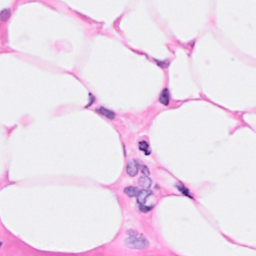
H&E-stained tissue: Breast